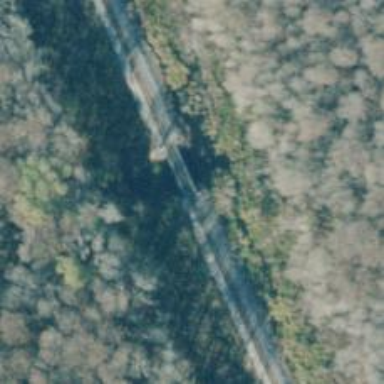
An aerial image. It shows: Railway track.